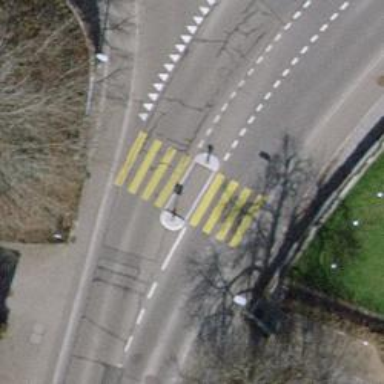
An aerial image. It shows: Uncontrolled zebra crossing with central island.